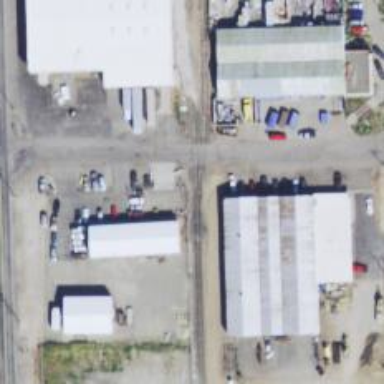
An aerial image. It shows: Railway siding for service.